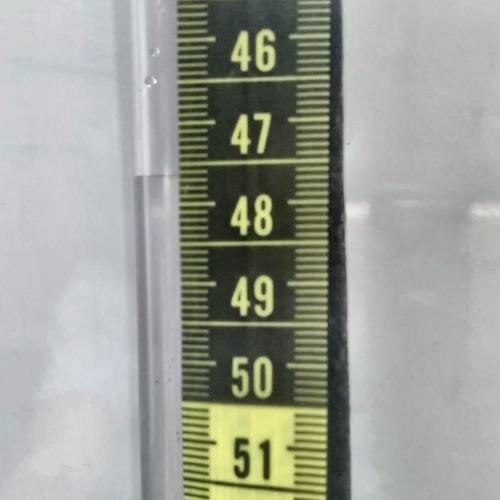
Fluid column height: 47.6 cm